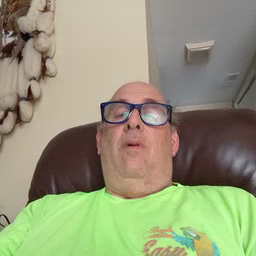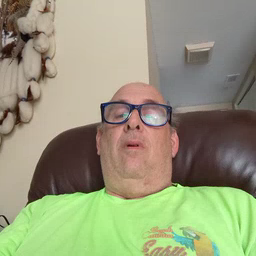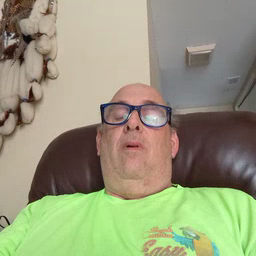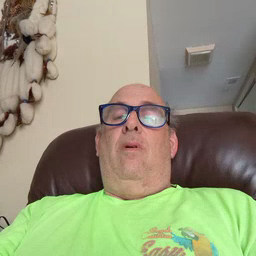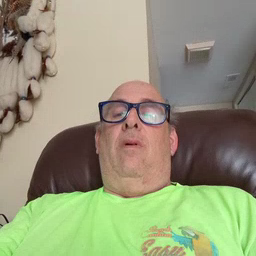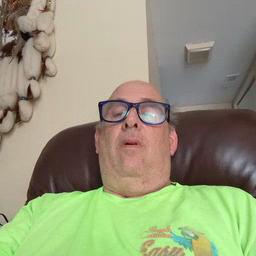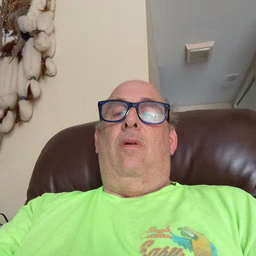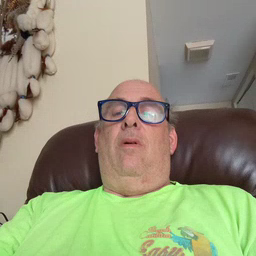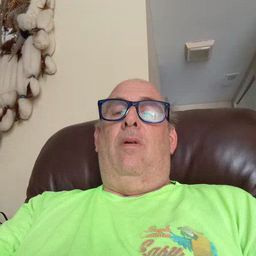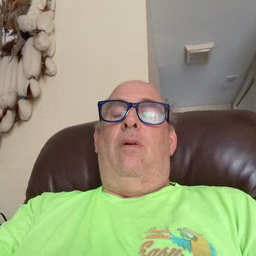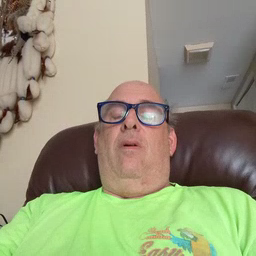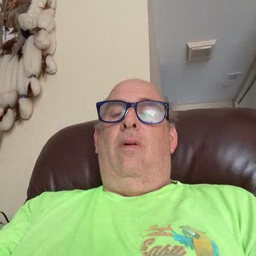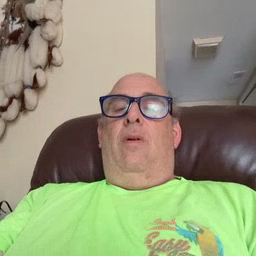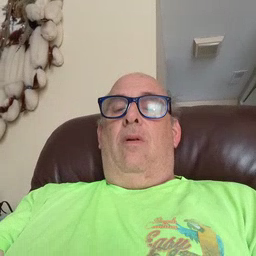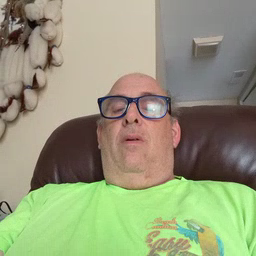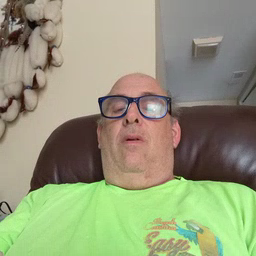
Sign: owie